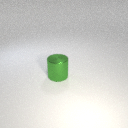
large green metal cylinder